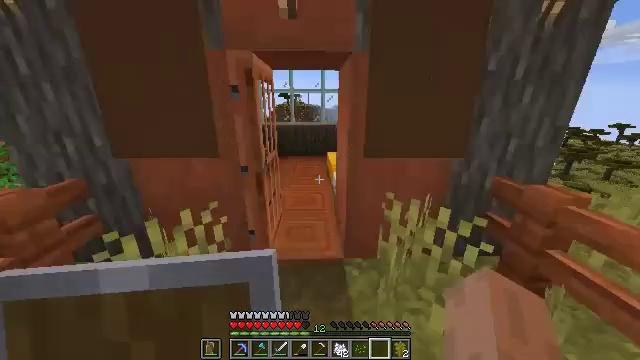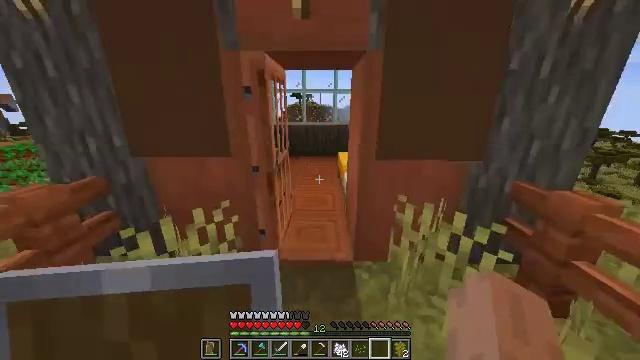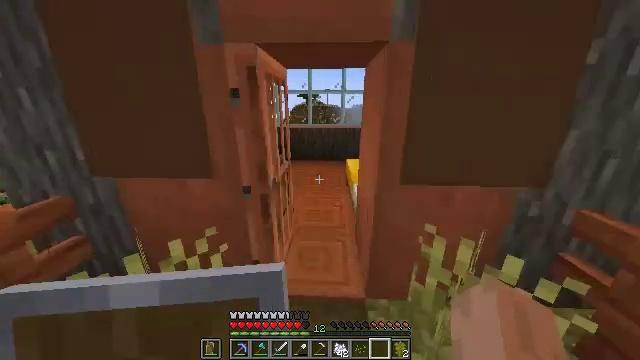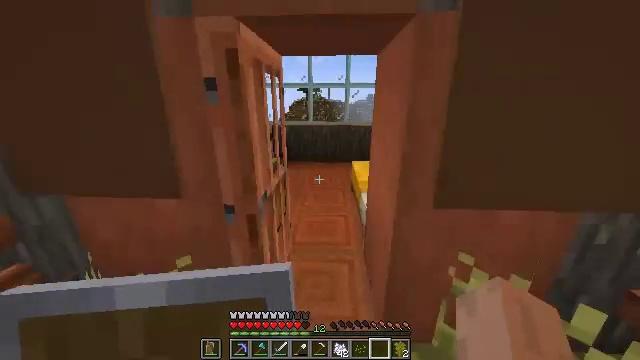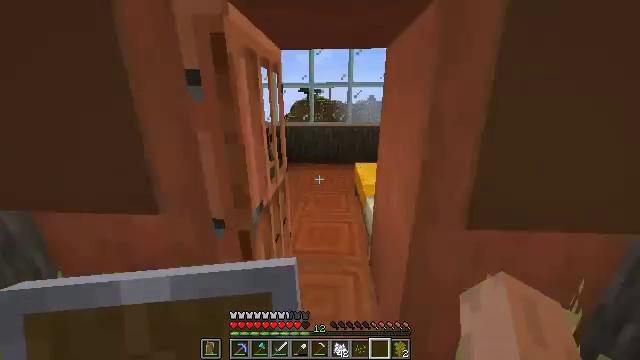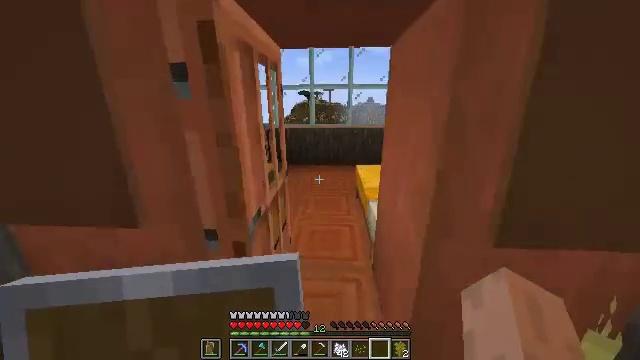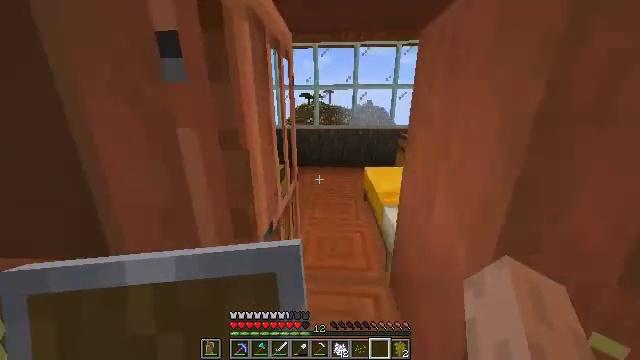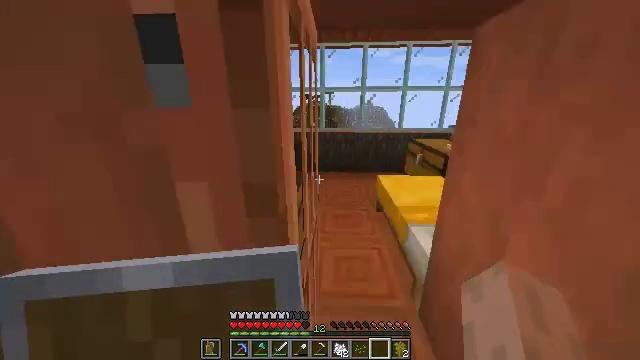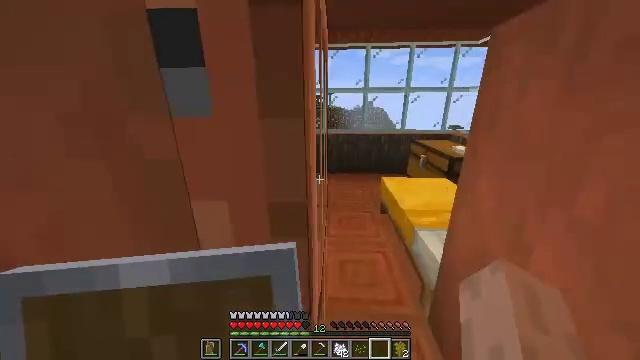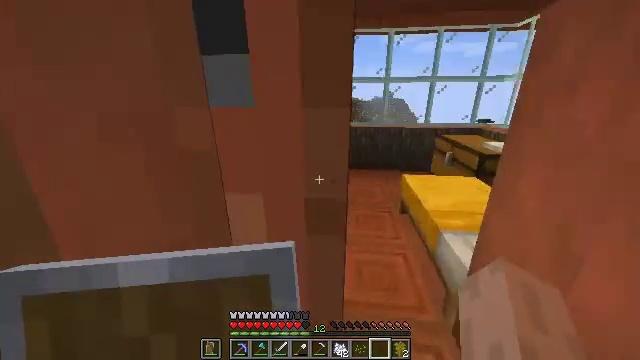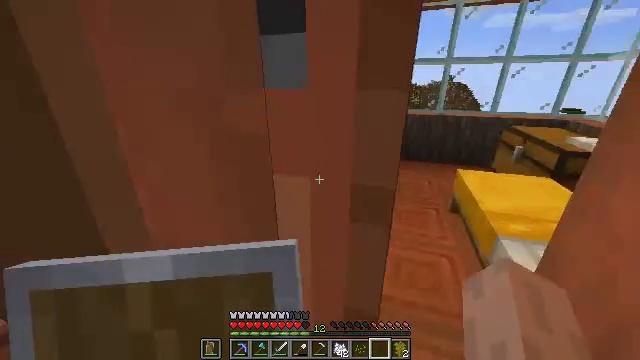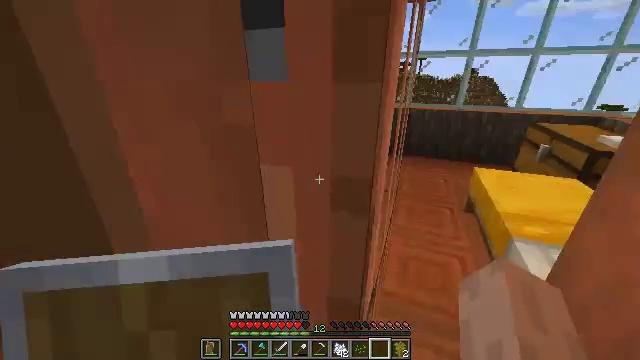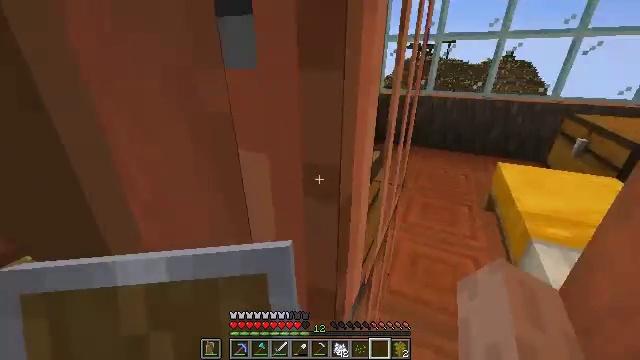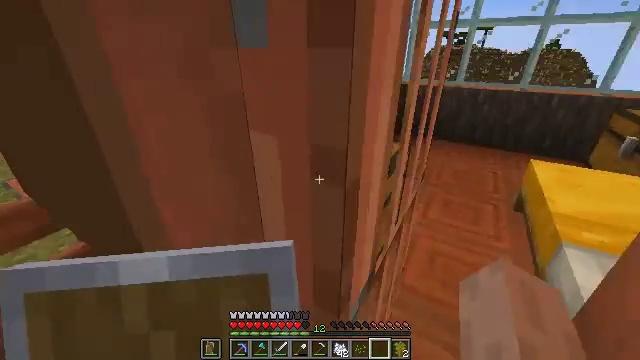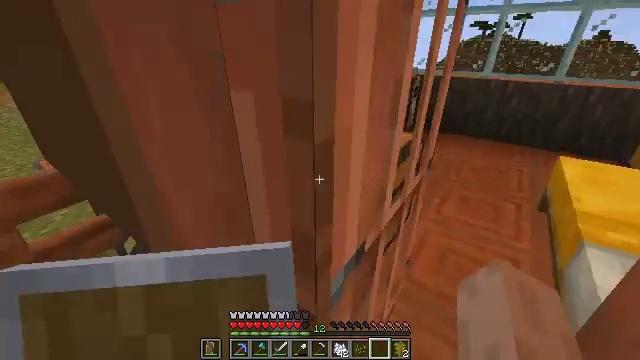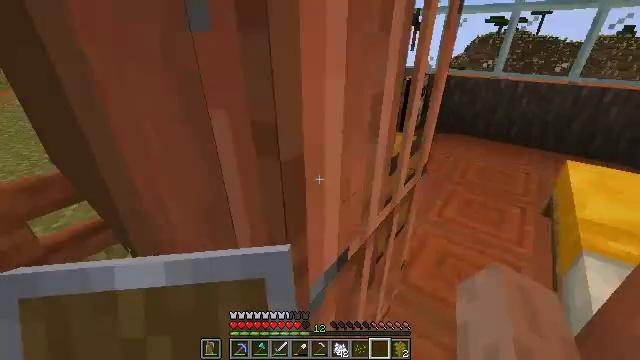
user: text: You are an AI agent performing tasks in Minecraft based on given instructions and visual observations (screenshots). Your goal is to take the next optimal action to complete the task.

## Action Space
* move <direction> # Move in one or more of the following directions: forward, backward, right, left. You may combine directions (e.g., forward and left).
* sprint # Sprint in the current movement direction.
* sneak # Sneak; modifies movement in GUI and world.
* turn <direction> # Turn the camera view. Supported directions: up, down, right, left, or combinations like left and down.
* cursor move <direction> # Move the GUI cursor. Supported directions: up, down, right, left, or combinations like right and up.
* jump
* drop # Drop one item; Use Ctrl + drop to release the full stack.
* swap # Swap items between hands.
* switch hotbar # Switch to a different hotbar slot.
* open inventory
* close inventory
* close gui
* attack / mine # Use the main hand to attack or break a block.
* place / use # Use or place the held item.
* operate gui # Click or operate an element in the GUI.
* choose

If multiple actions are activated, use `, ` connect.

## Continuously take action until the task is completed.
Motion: motion action
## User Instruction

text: Craft a bucket with three iron ingots.
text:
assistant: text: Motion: move forward, turn left
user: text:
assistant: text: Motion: move forward, turn left
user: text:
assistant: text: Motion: move forward
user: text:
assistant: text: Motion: move forward
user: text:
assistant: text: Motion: move forward and move left
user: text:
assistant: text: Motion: move forward and move left
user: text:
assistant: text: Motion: move forward
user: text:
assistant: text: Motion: move forward
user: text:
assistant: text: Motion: move forward, turn left and down
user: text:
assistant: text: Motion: move forward and move right, turn left and down
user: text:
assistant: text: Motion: move forward and move right, turn left and down
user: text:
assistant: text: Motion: move forward and move right, turn left and down
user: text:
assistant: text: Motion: move forward and move right, turn left and down
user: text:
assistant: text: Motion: move forward and move right, turn left
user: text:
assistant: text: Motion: move right, turn left
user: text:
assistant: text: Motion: move right
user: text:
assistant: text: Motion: move right
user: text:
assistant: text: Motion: move forward and move right, turn left
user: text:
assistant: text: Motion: move forward and move right, turn left
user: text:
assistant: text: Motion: move forward and move right, turn left
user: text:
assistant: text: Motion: move forward and move right, turn left and down
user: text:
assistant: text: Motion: move forward and move right, turn left and down
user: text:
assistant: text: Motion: move forward and move right, turn left and down
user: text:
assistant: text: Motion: move forward and move right, turn left and down
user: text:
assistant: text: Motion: move right, turn left and down
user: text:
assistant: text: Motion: move right, turn left and down
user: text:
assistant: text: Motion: move right, turn left
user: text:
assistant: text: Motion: move right, turn left
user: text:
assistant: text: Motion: move right, turn left and down, use / place
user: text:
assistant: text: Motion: turn left, use / place